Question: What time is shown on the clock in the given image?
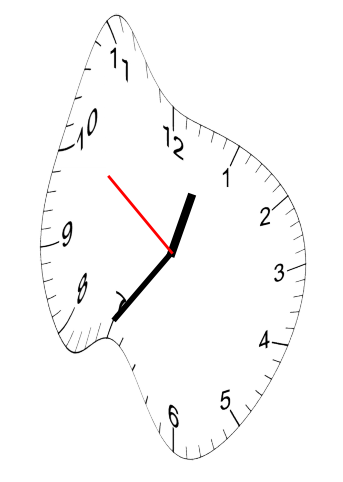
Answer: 12:35:51